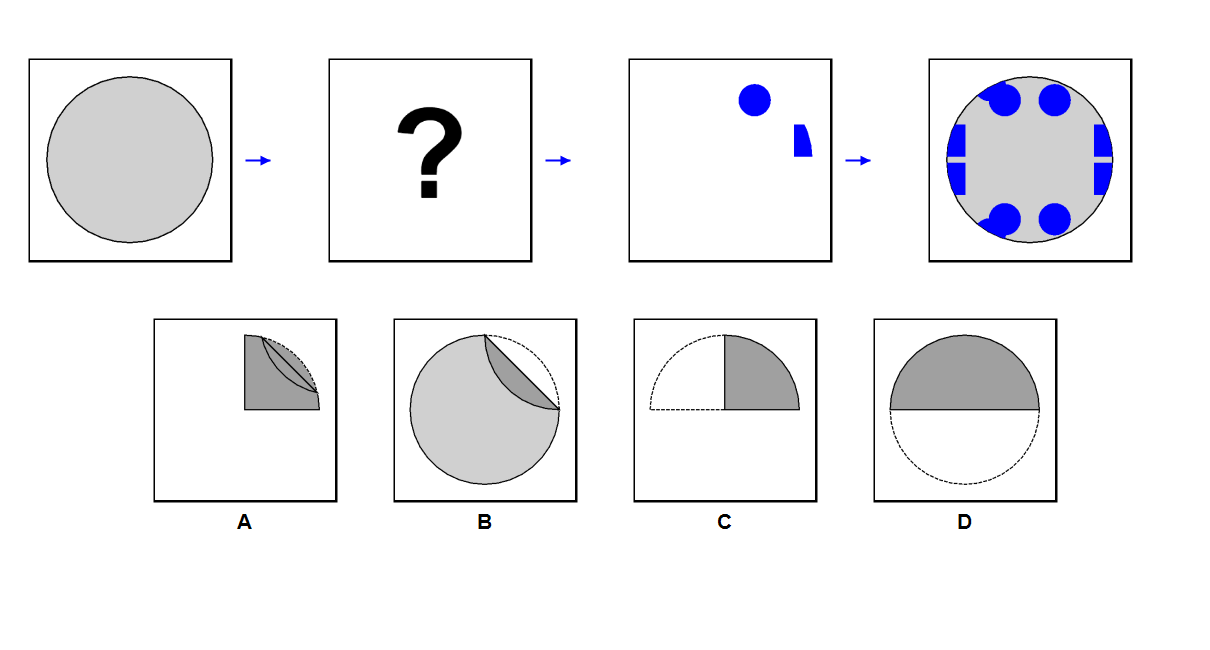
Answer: B